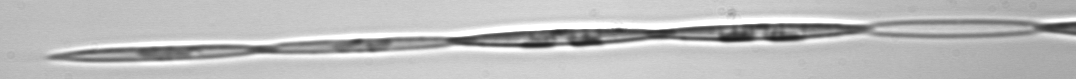
Label: Pseudo-nitzschia